Question:
Here is my database structure. Relation many to many. I want to make a selection of authors who have written the same book. With SQL, I did. How do I do with HQL?
'''
Query query = session.createSQLQuery("SELECT FirstName, LastName FROM authors, books, author_book as ab WHERE ab.authorID=authors.authorID AND ab.bookID = books.bookID AND ab.bookID = :id");
query.setInteger("id", 1);
List list = query.list();
Iterator<Object[]> iter = list.iterator();
while (iter.hasNext()) {
Object[] obj = iter.next();
System.out.println(obj[0] + " " + obj[1]);
}
'''
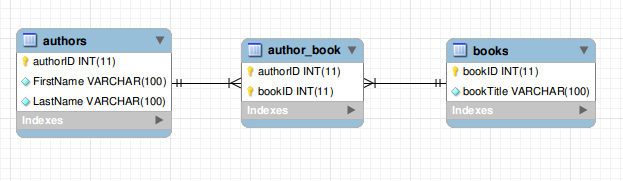
Answer: Assuming the entity names are Book and Author and that Book has authors attribute:
'''
select a.firstName, a.lastName from Book b join b.authors a where b.id = :id
'''